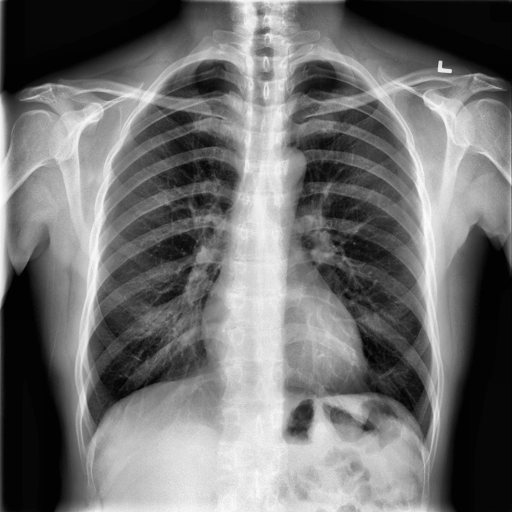
Finding: NORMAL